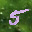
Label: 5